Field crop: tomato
Growth stage: 1
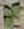
Species: solanum